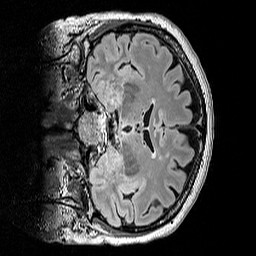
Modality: FLAIR
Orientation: coronal
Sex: female
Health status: ill
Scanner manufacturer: siemens
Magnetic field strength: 3 T
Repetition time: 5 s
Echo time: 0.388 s